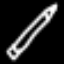
Label: pencil